Question: In column-1 (Data_1) there are 6 rows i am trying to plot each row individually w.r.t time.I want to plot using Time series in matplotlib. I don't how to use time series for plotting. I don't know how to pass time information for plotting:
reference graph

Can someone tell me how to pass this information correctly.
How Can I plot time on the x axis and the rows on the y-axis using Matplotlib?Thanks in Advance
'''
Time; Data_1;
0.000000; 2389;-r1
0.002778; 2381;-r2
0.005556; 2372;-r3
0.008333; 2360;-r4
0.011111; 2355;-r5
0.013889; 2351;-r6
'''
'''
sys.__stdout__ = sys.stdout
fig = plt.figure()
ax = fig.add_subplot(1,1,1)
df = pd.read_csv('tst.txt', delimiter=' ')
for i,row in df.iterrows():
for j, column in row.iteritems():
x1 = j
y1 =row[0]
print(x1,y1)
df.plot(x="x1",y="y1",ax=ax)
plt.show()
'''
I want to use for loop for time in x axis :for x in (0,10000) for every row.I want to plot graph x in time all individual row(r1 to r6) values in y axis one by one.
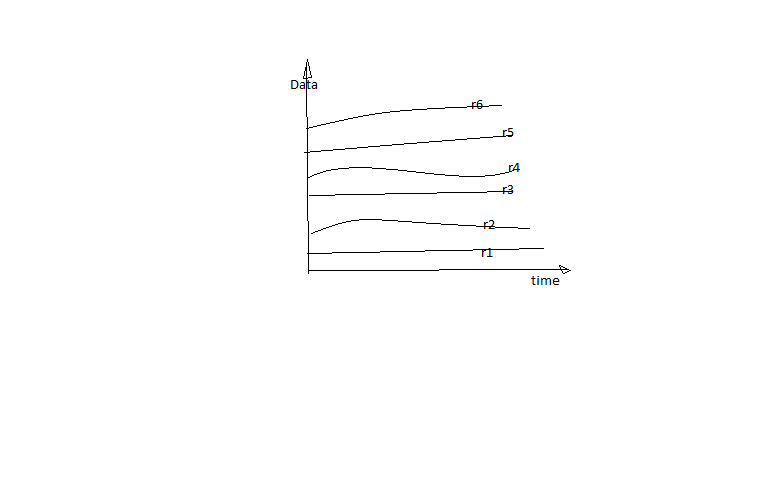
Answer: Performance could be improved by not relying on pandas 'plot' function, but depending on your data, this could work:
'''
df = pd.read_csv('tst.csv', delimiter=';')
fig, ax = plt.subplots()
def animate(i):
plt.cla()
df.iloc[:i+1,:].plot(x='Time', ax=ax)
ax.set_xlim(df.Time.min(), df.Time.max()) # prevents pandas from changing xlimits if desired
ani = animation.FuncAnimation(fig, animate, frames=len(df.index), interval=100)
plt.show()
'''
<URL>